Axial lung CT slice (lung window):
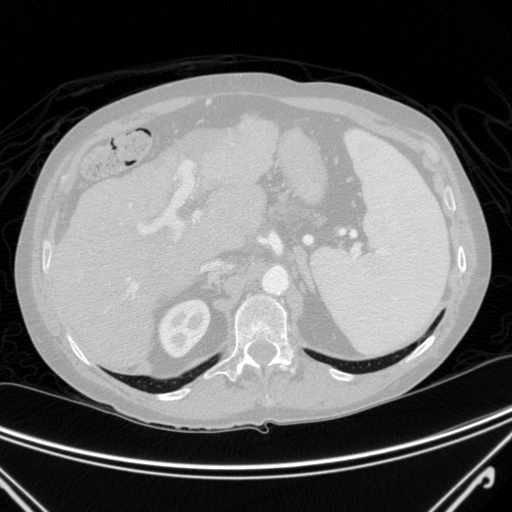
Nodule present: no